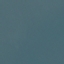
Land use / land cover: SeaLake